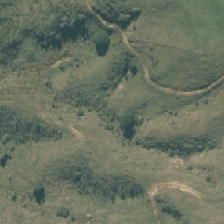
Land cover: manuka_kanuka